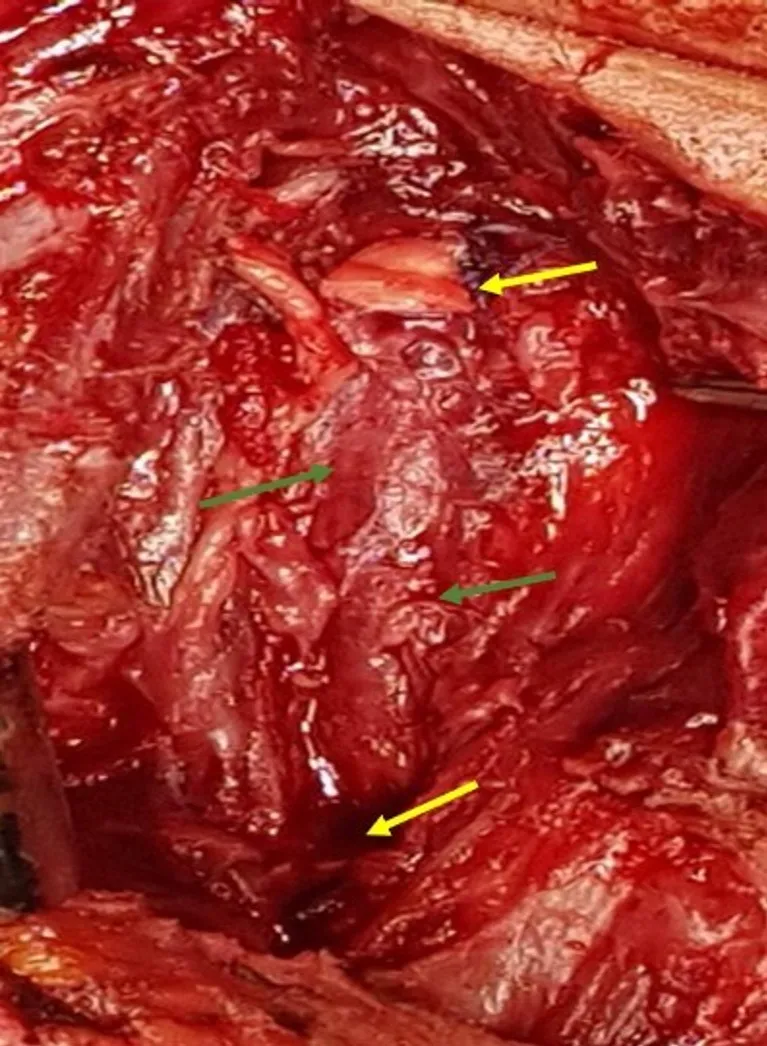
Preoperative view showing ligation of the two extremities of the CCA (yellow arrow) after total debridement of the infected area (green arrow).
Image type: medical_photograph (other_medical_photograph)